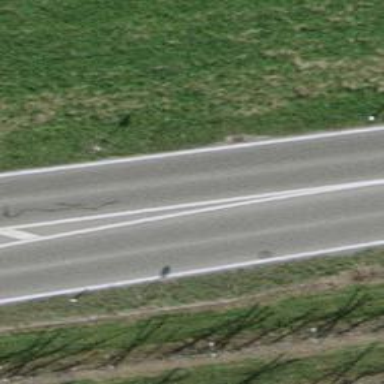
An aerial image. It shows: Primary road with asphalt surface.